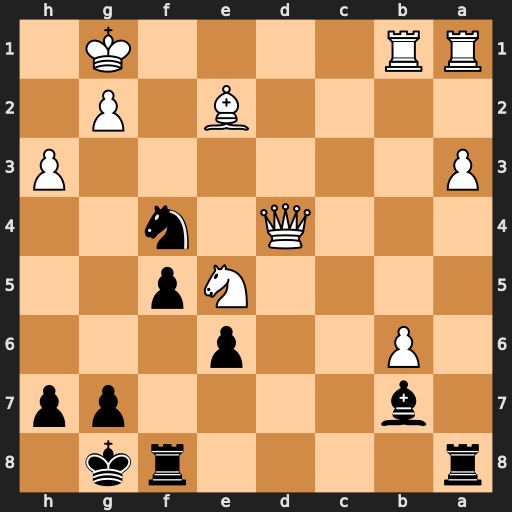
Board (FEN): r4rk1/1b4pp/1P2p3/4Np2/3Q1n2/P6P/4B1P1/RR4K1
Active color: b
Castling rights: -
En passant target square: -
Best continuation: Nxe2+ Kh2 Nxd4